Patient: sex F, age 70
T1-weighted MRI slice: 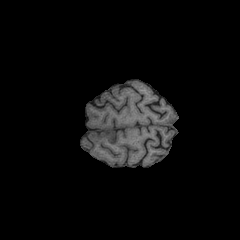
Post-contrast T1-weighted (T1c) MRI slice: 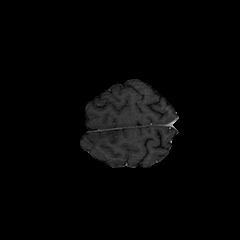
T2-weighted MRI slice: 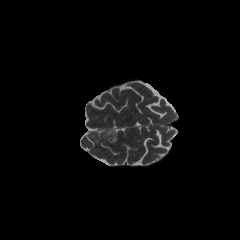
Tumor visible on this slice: yes
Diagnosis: Oligodendroglioma, IDH-mutant, 1p/19q-codeleted
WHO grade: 2